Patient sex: M
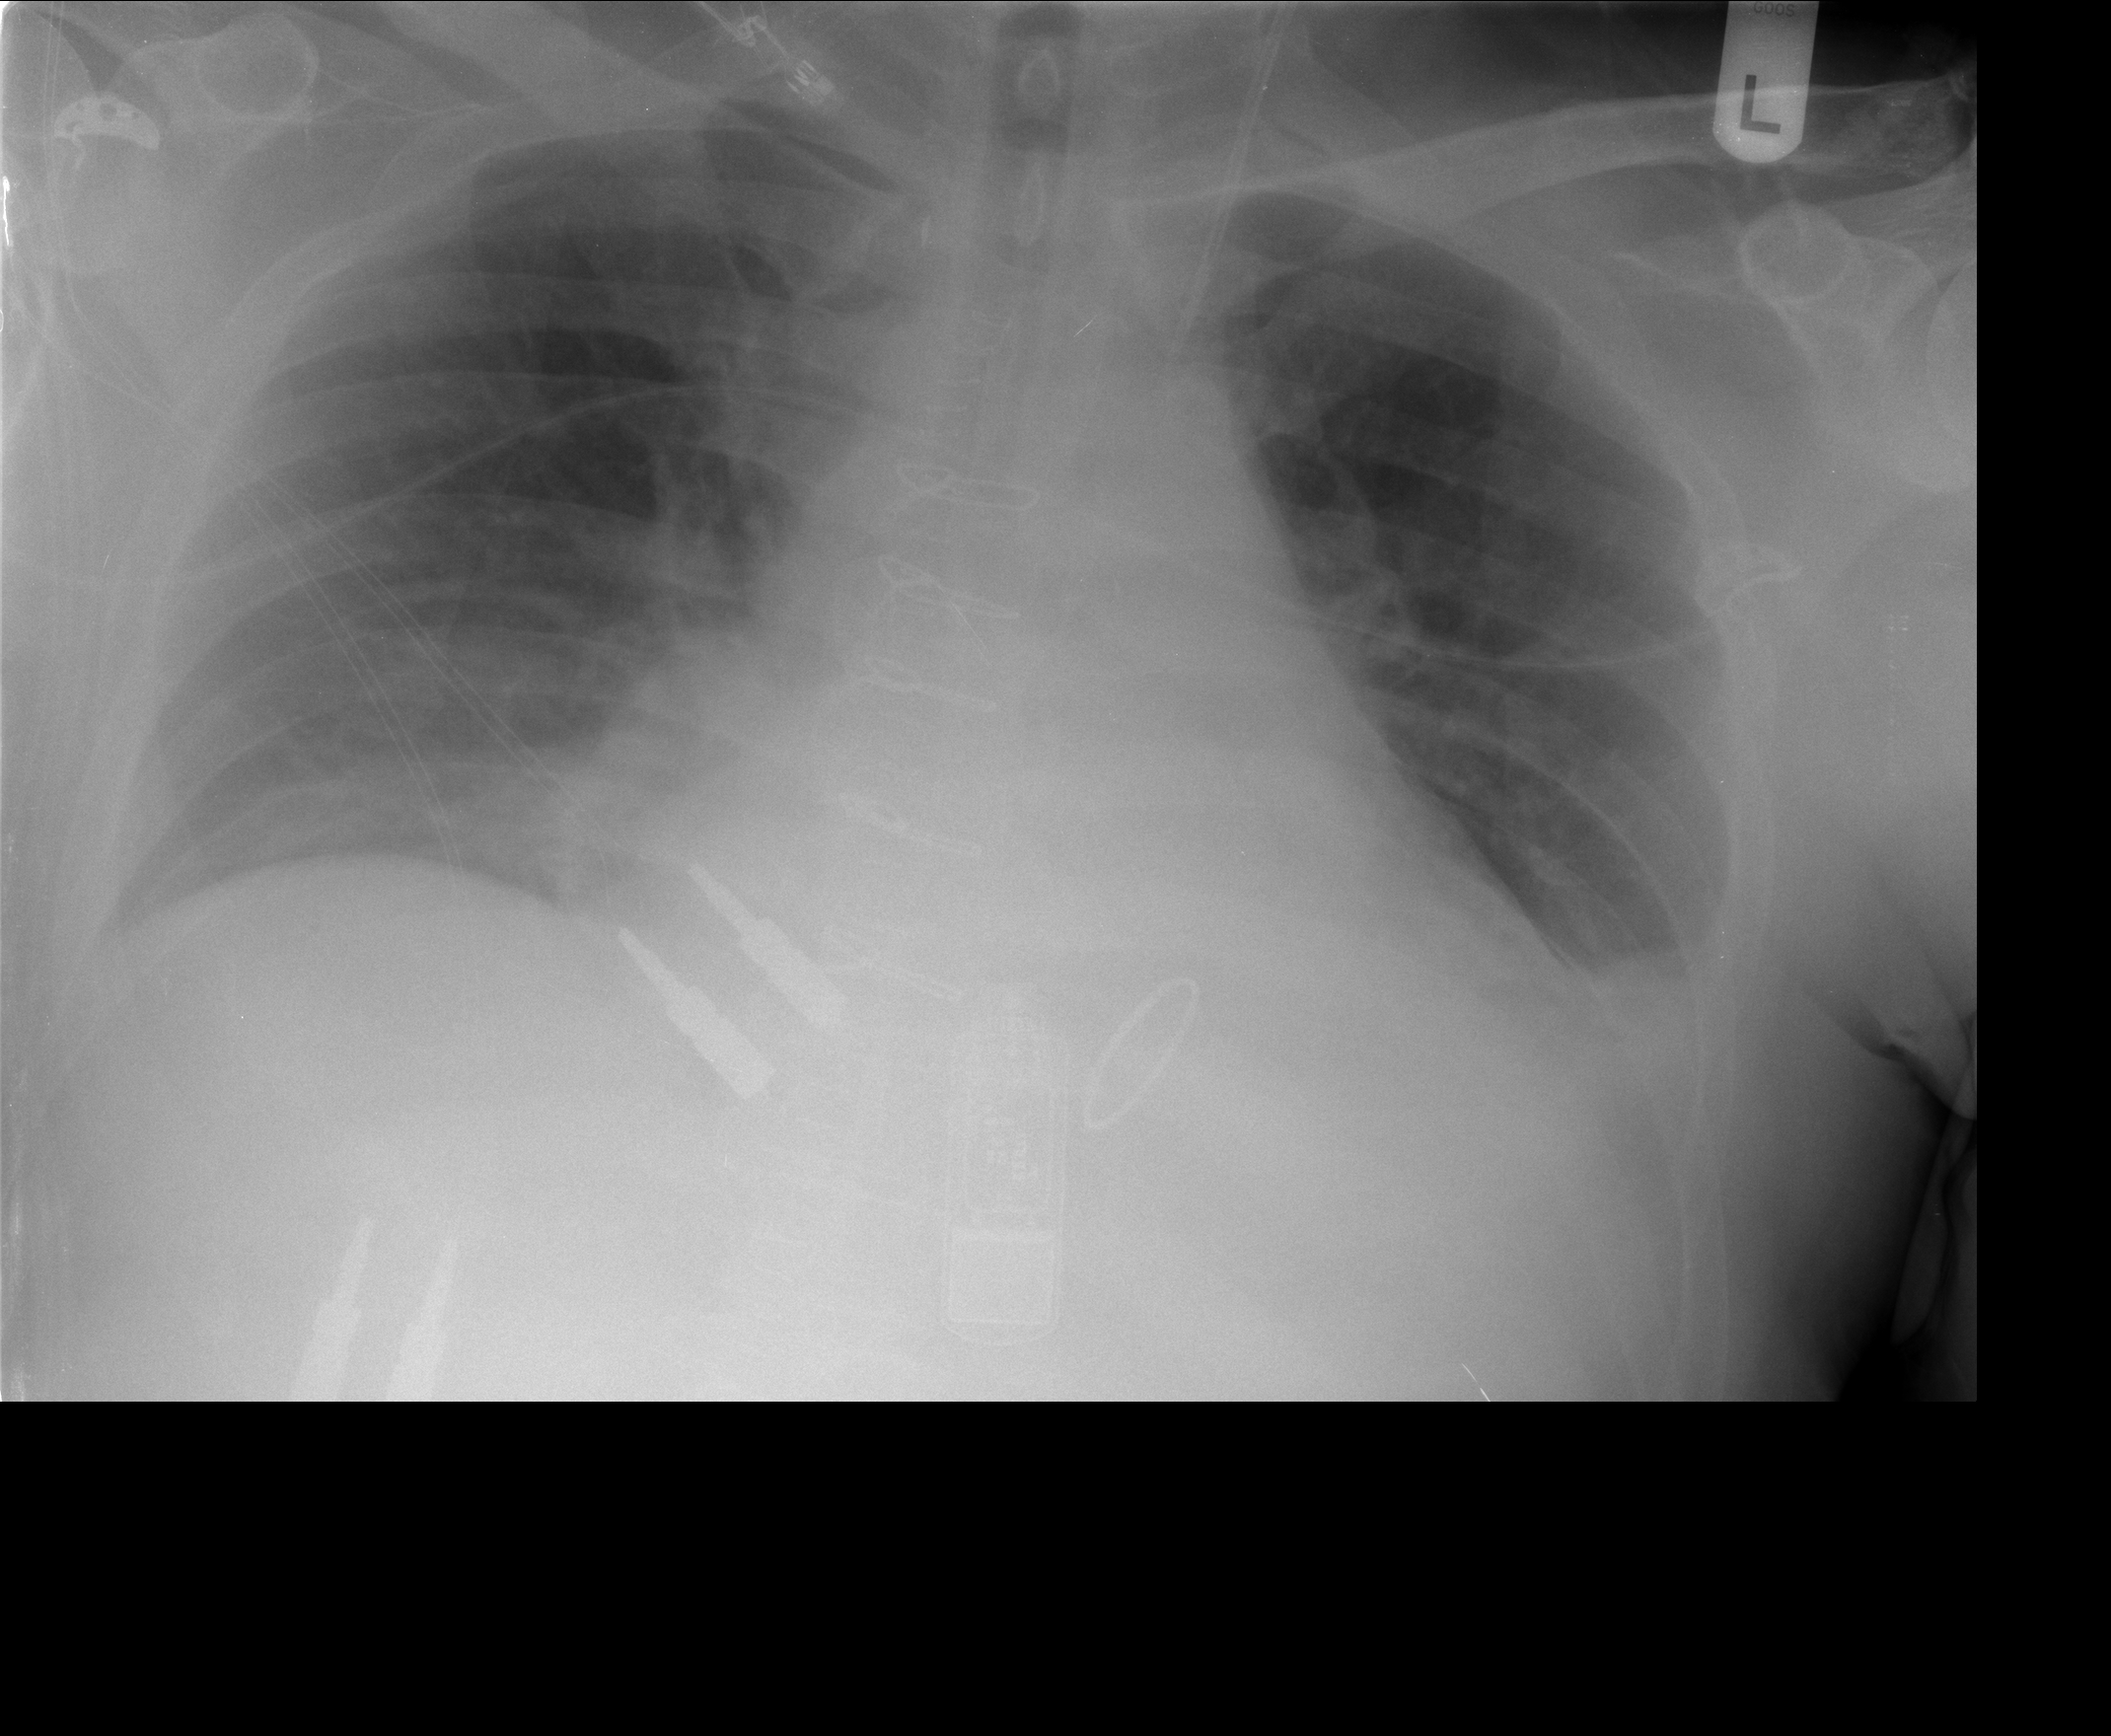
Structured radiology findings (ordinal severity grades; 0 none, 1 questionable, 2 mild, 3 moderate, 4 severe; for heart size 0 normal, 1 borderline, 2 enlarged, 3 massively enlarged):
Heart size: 2
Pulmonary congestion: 0
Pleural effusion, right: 0
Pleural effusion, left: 2
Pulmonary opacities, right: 0
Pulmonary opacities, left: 2
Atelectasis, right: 2
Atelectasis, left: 3